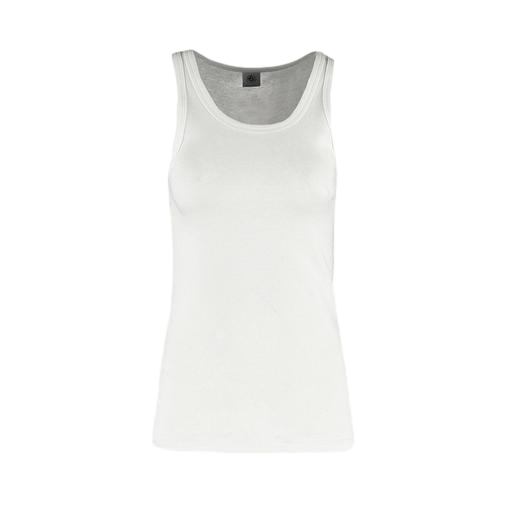
white women's vest, woman's tank top, white pure tank top, white background